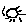
Label: sun